Interaction volume radius: 10 \u00c5
Interaction volume height: 10 \u00c5
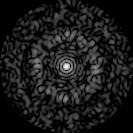
Disorder parameter: 0.8589